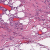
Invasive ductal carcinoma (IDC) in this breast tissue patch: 0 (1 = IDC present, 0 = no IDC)